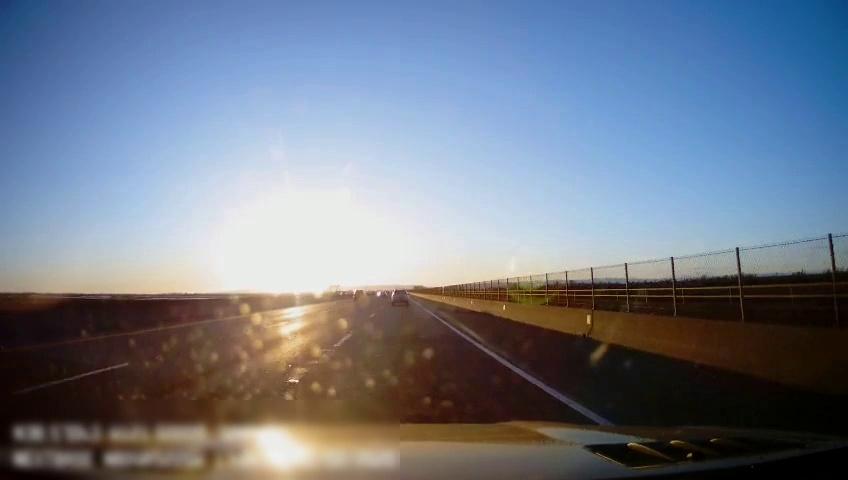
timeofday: Day
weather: Sunny
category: Drivable Space
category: Vehicles | SUV
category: Vehicles | SUV
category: Lanes | Alternate Lane
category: Lanes | Current Lane
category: Lanes | Current Lane
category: Lanes | Alternate Lane